Question: Specifically at the top of this page:
<URL> there is:

It looks great, but when I change the scope it's still in the context of Google+ and I would like to just sign in with google apps and ask for the contact permission.
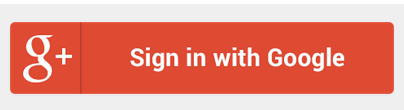
Answer: There is no embeddable widget that does not include the G+ scopes. The page you reference explains how you can do a basic login authentication via OAuth2 without other scopes but there is not a widgetized implementation.
In general, the simplest approach is to do use the G+ widgets.